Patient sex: M
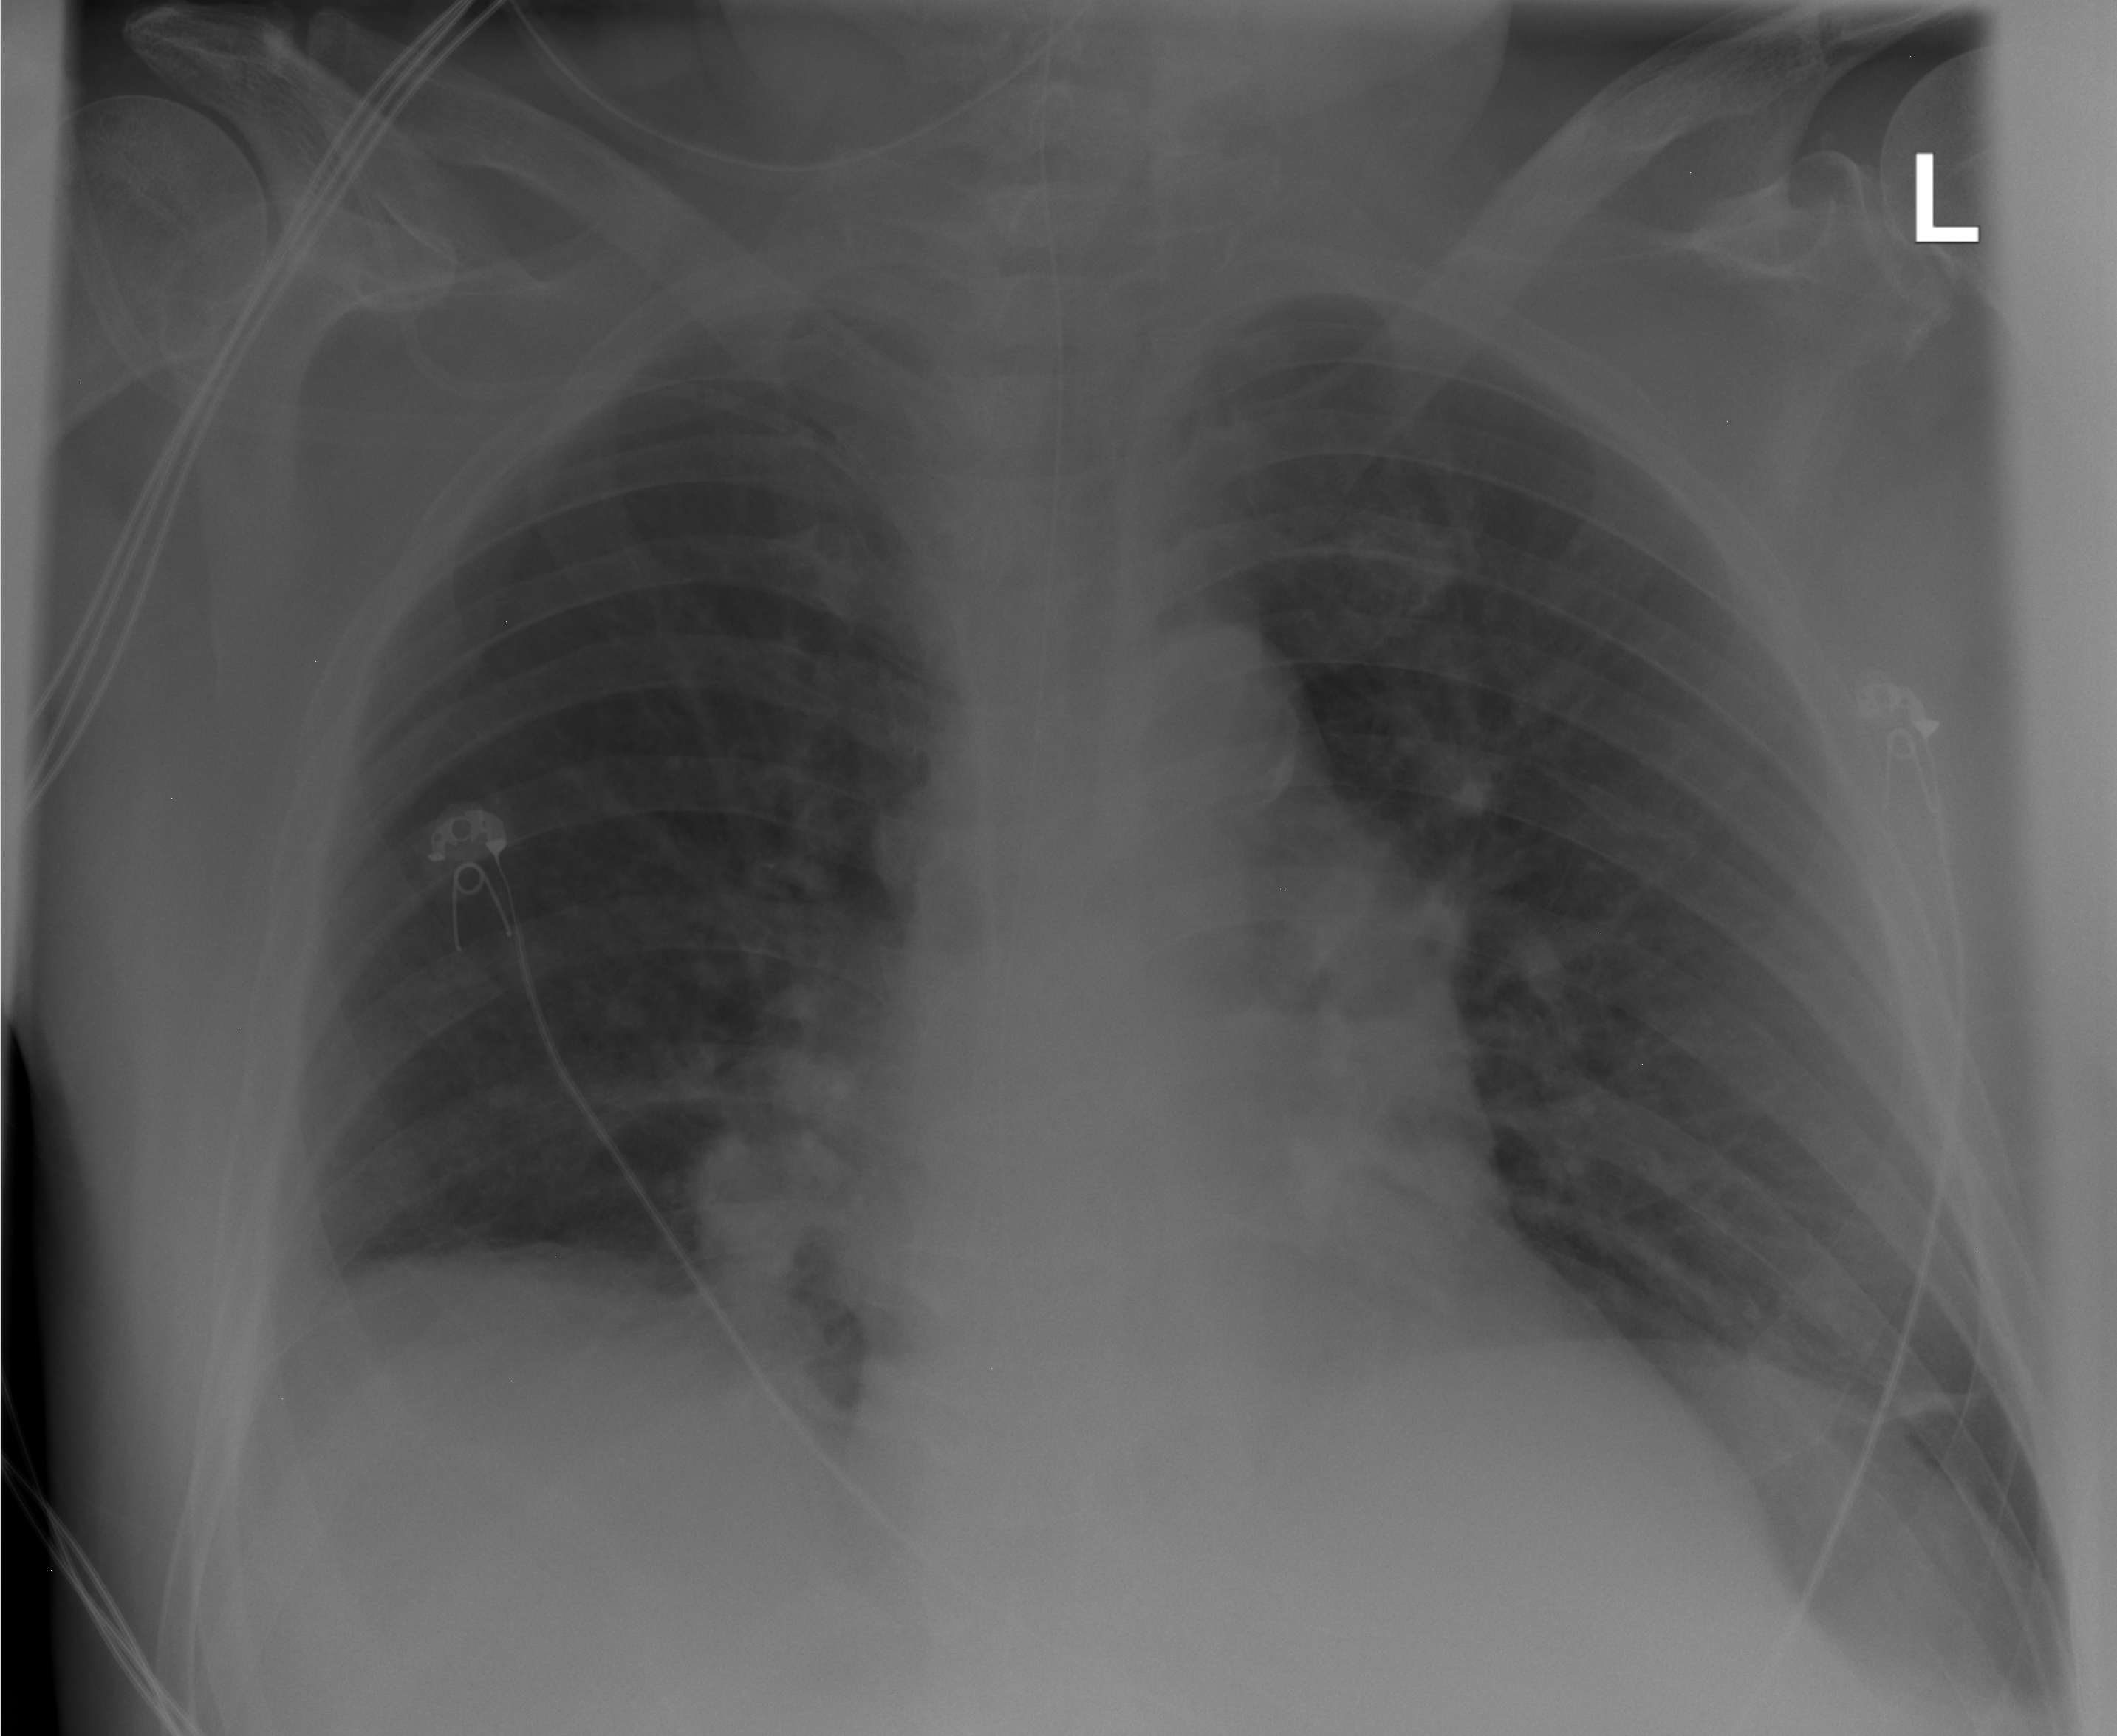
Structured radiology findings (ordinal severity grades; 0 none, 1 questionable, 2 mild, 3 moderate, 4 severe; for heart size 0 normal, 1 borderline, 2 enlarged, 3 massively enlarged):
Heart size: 0
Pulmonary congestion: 1
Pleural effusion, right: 1
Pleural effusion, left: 0
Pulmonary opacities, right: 0
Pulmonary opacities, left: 0
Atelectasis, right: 2
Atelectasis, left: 1